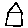
Label: house